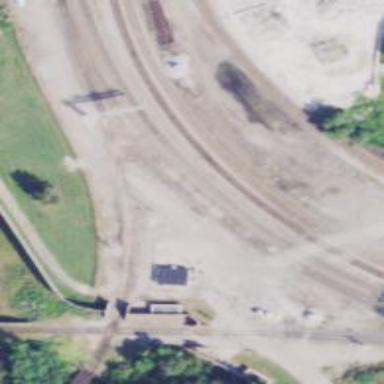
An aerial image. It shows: Railway spur service.